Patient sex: M
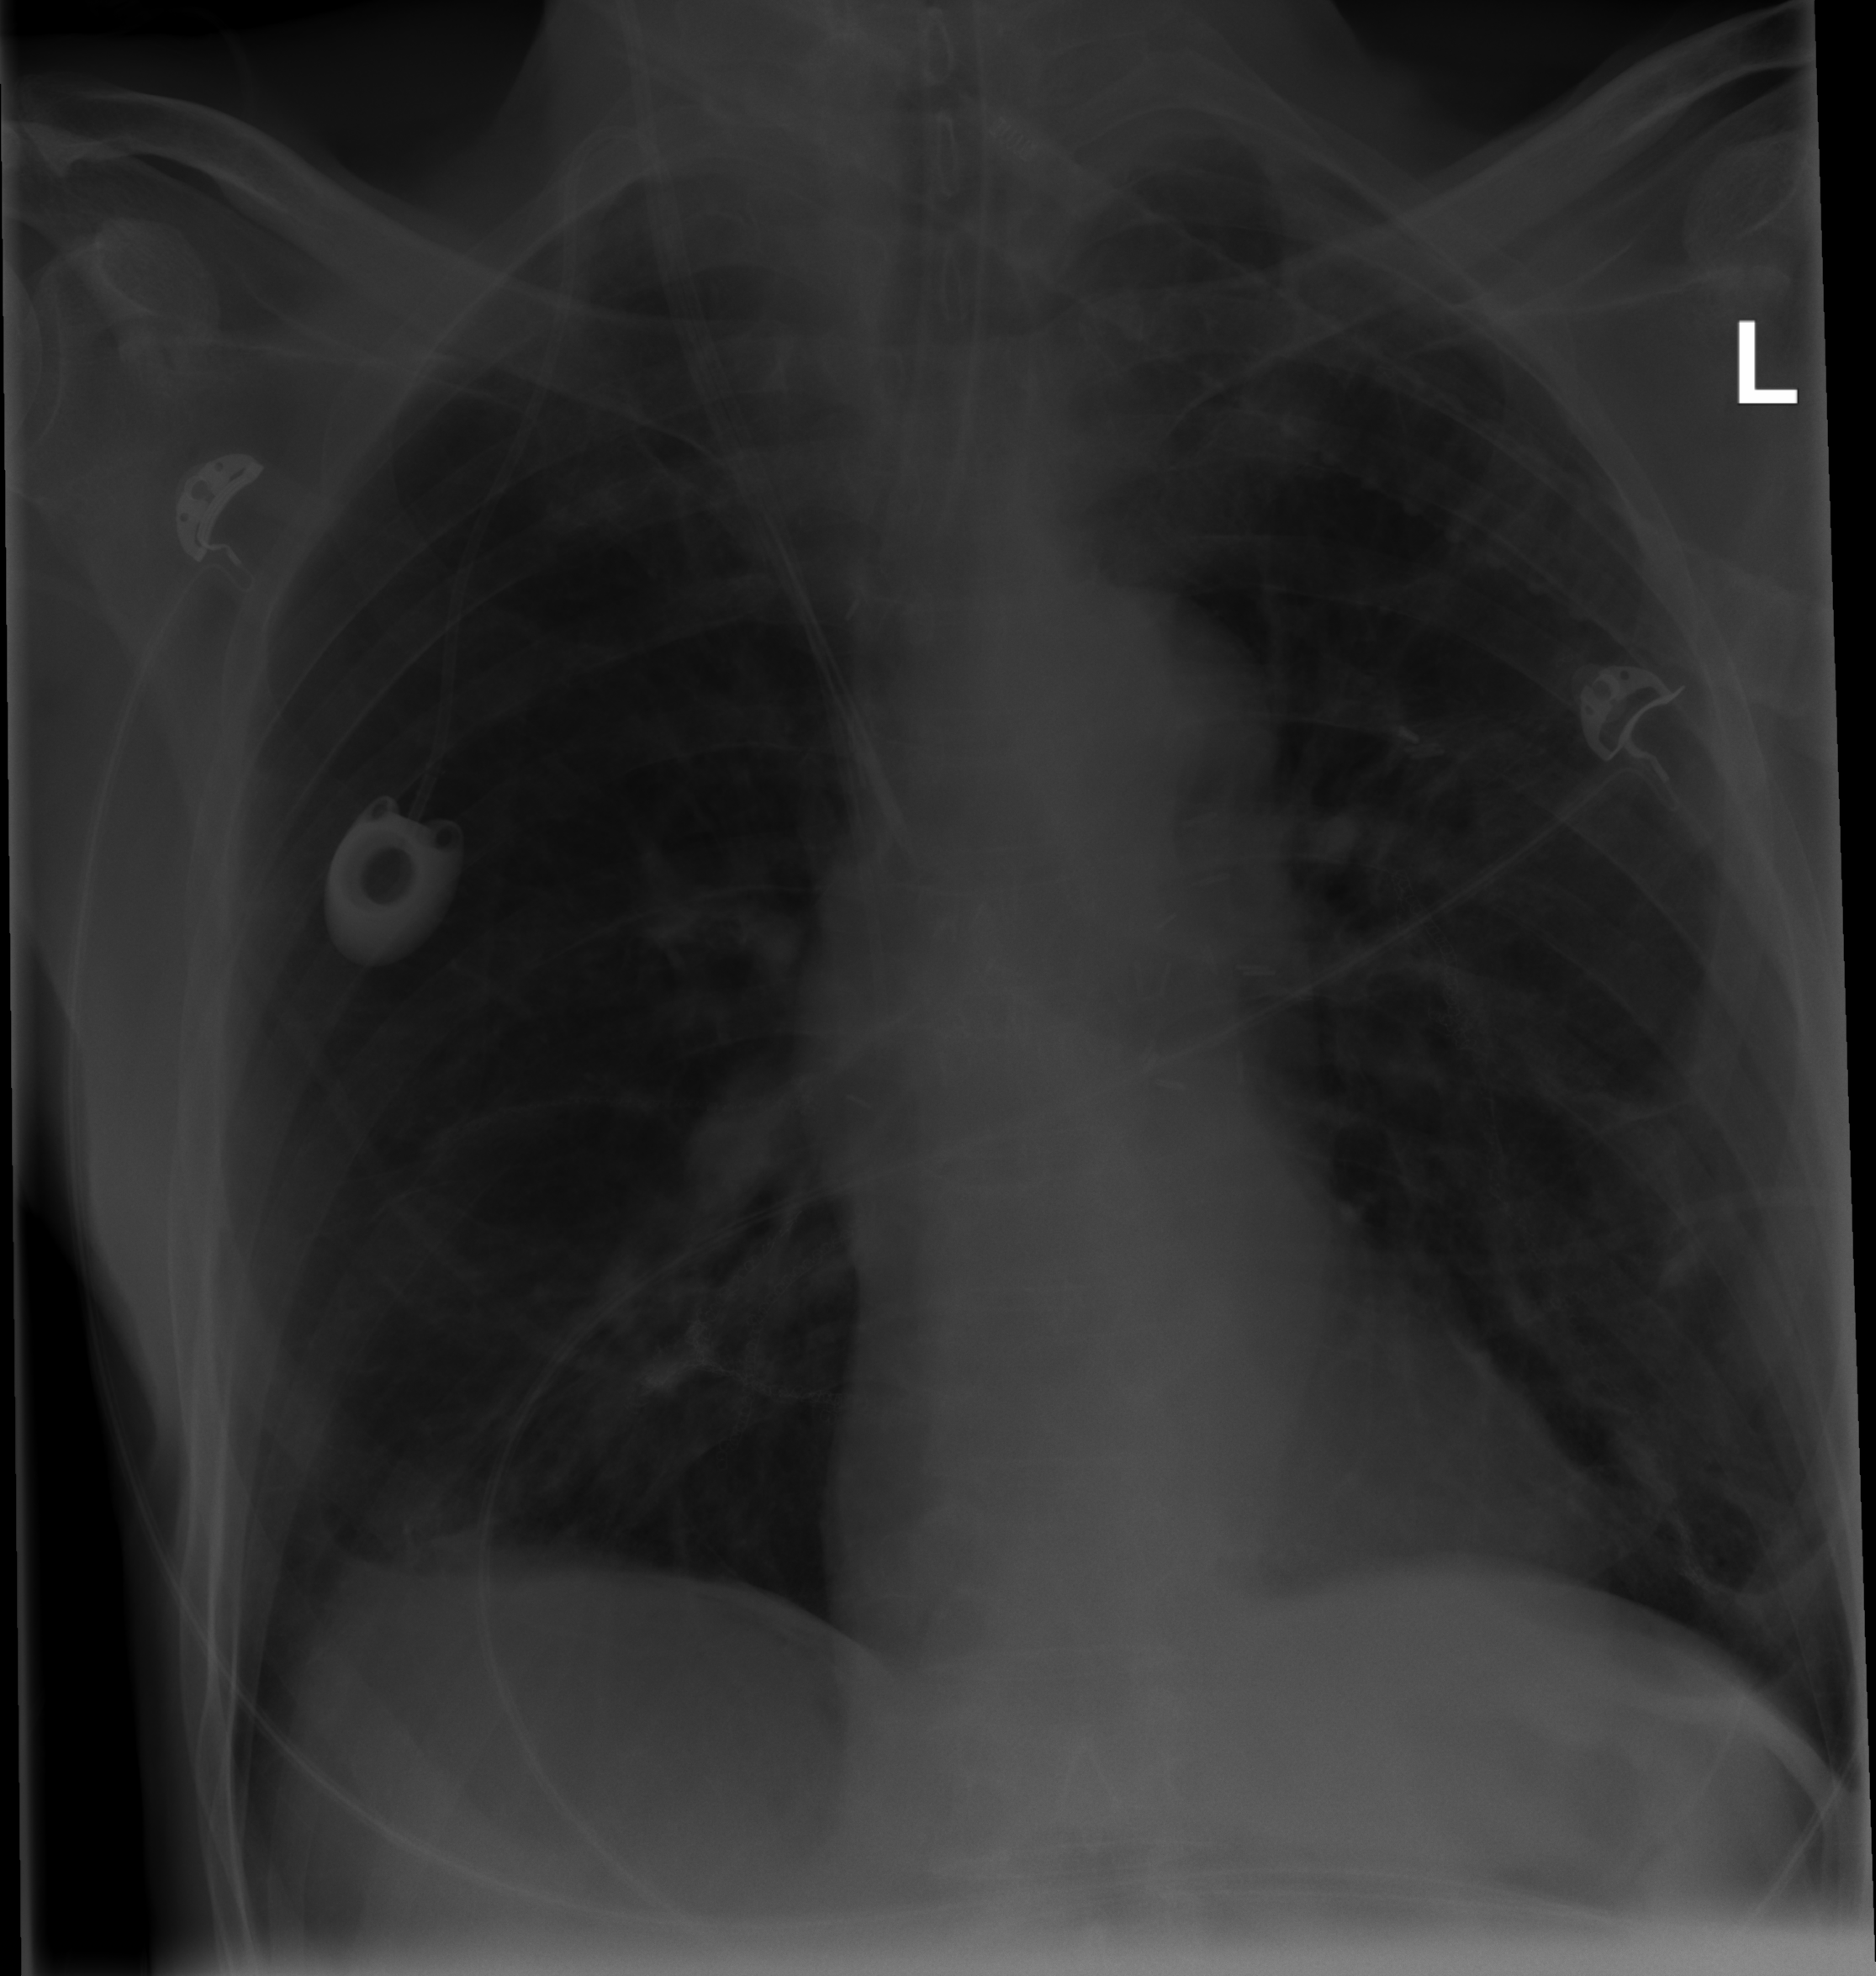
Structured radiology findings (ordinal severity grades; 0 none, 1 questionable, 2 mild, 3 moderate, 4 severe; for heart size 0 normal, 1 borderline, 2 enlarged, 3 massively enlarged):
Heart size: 0
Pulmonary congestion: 0
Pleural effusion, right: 1
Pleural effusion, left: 0
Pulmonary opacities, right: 0
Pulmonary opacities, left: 0
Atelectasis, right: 1
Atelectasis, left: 1